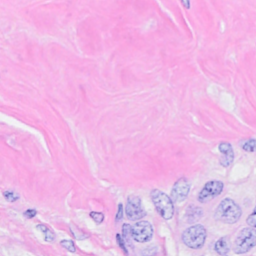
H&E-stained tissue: Breast